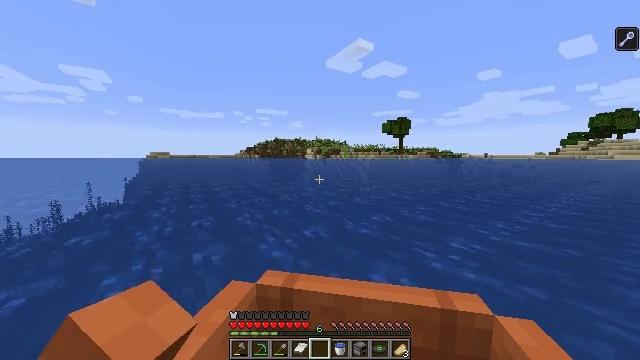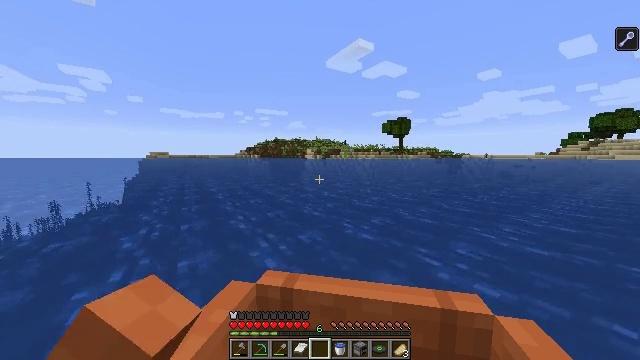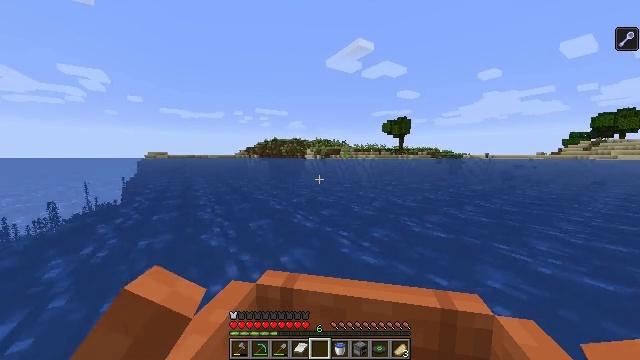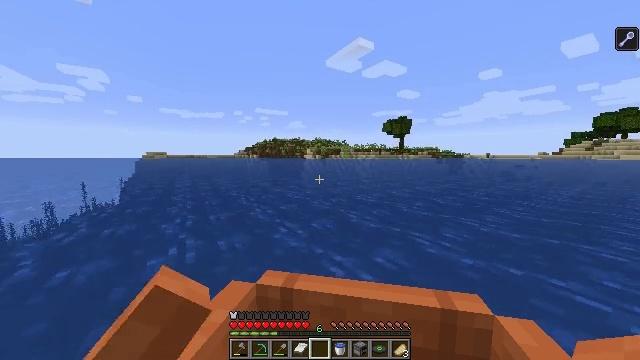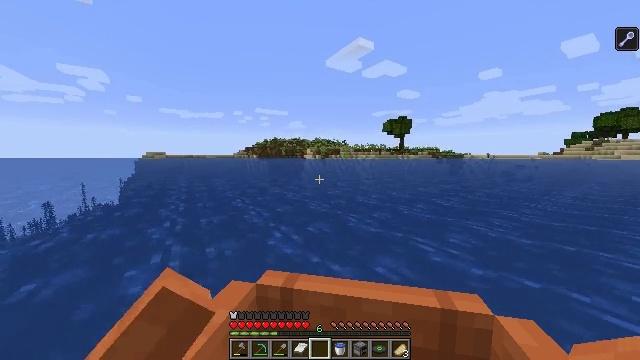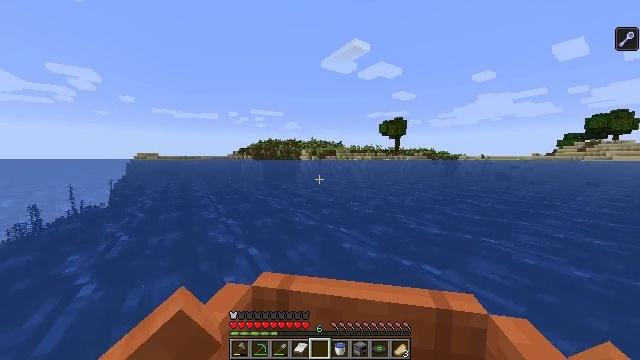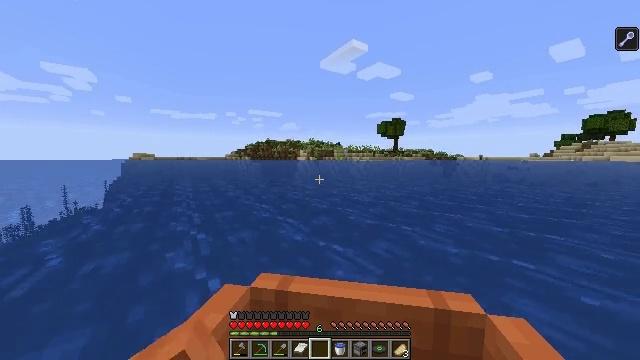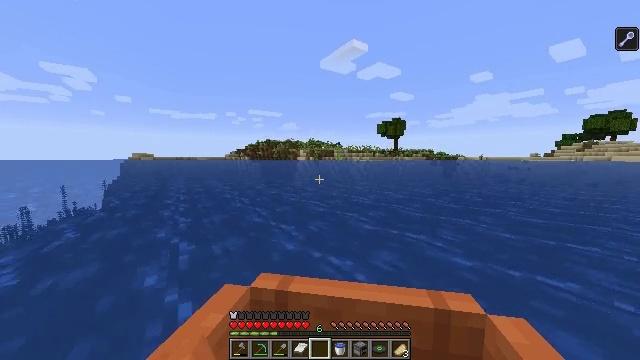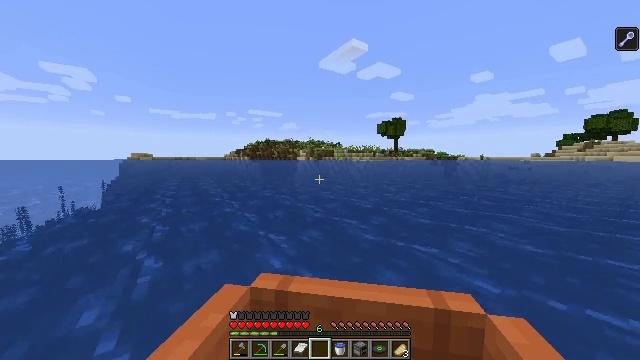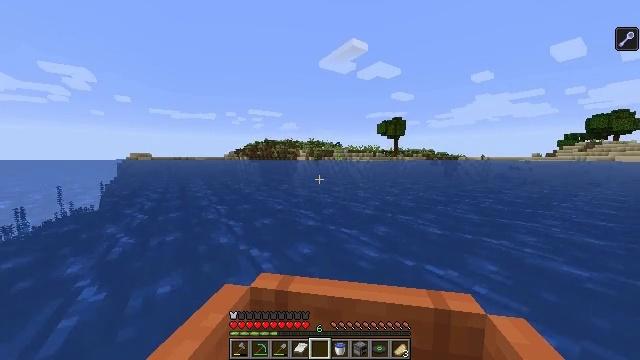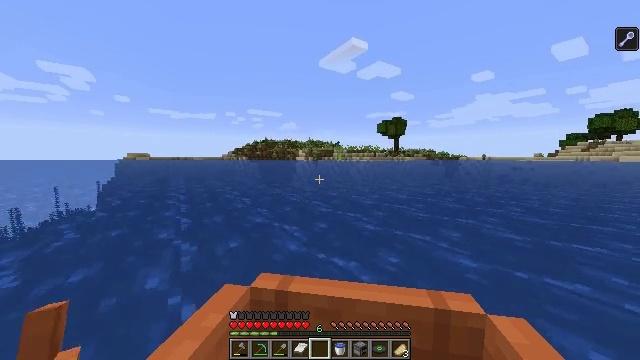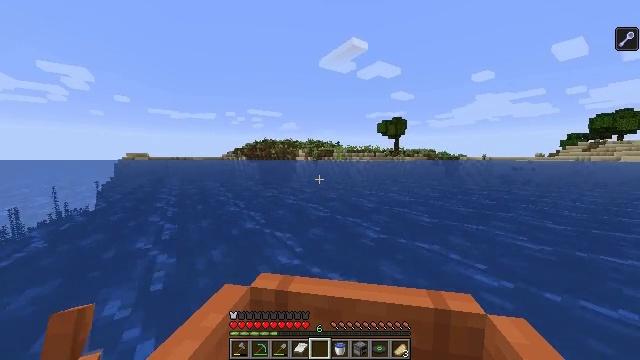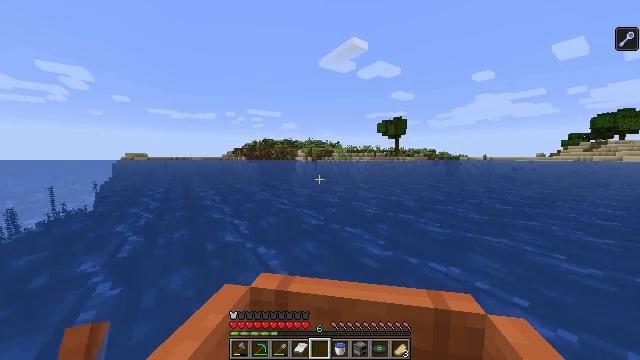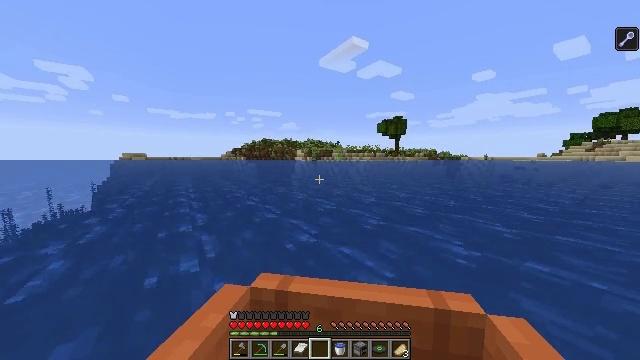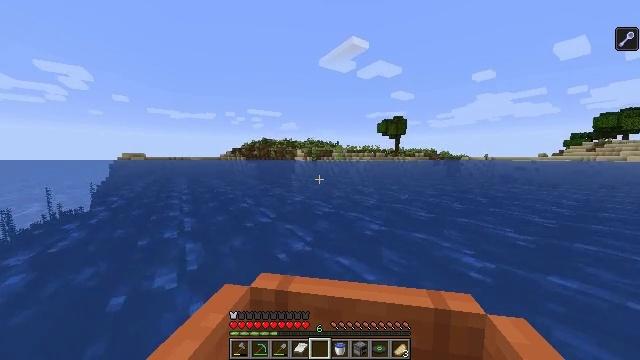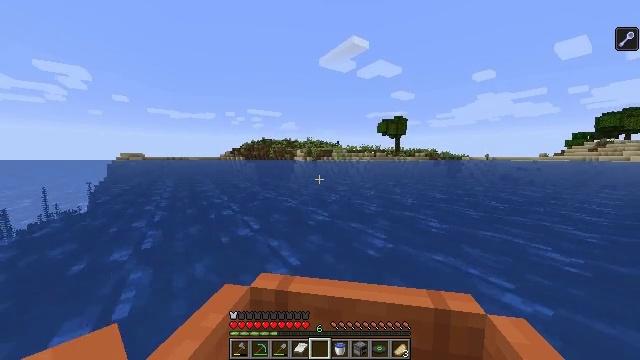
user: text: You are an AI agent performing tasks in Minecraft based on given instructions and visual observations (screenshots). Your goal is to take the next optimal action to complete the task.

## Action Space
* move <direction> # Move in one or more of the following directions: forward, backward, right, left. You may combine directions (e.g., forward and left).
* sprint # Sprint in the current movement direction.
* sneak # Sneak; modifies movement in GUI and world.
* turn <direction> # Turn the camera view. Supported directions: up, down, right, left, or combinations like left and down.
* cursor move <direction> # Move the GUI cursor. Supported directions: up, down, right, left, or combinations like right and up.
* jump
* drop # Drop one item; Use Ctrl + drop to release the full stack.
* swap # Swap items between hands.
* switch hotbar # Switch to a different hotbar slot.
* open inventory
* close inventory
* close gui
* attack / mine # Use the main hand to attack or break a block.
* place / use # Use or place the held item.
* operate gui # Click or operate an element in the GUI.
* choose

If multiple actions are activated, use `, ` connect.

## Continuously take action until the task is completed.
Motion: motion action
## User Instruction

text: Gather sugar cane for crafting.
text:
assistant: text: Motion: move forward, sprint
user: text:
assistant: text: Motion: move forward, sprint
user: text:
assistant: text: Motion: move forward, sprint
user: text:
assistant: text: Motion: move forward, sprint
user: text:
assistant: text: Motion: move forward, sprint, turn right
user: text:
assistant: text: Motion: move forward, sprint
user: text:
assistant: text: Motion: move forward, sprint
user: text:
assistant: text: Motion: move forward, sprint
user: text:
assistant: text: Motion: move forward, sprint
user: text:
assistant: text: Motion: move forward, sprint
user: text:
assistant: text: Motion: move forward, sprint
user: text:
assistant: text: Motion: move forward, sprint
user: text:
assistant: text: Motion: move forward, sprint
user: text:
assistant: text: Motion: move forward, sprint
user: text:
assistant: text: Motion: move forward, sprint
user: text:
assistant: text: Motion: move forward, sprint
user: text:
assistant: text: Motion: move forward, sprint
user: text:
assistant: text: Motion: move forward, sprint
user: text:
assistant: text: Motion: move forward, sprint
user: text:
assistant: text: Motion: move forward, sprint
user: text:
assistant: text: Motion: move forward, sprint
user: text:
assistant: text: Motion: move forward, sprint
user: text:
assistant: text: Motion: move forward
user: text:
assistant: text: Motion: move forward
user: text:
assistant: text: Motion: move forward, sprint
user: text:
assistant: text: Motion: move forward, sprint
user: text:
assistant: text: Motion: move forward, sprint
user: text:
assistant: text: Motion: move forward, sprint
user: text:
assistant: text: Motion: move forward, sprint
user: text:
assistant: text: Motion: move forward, sprint